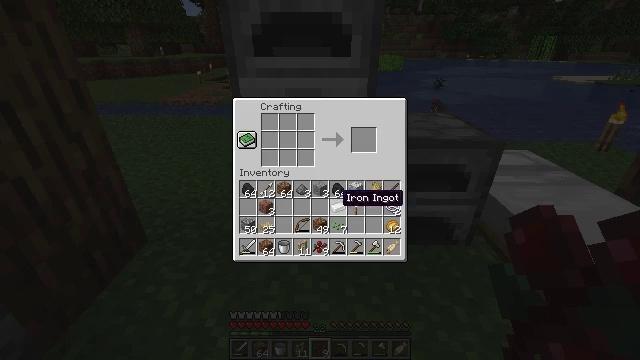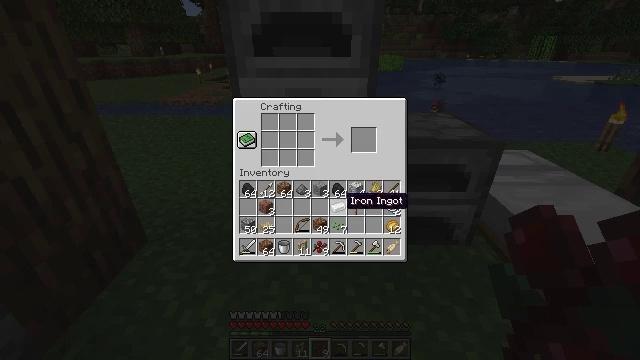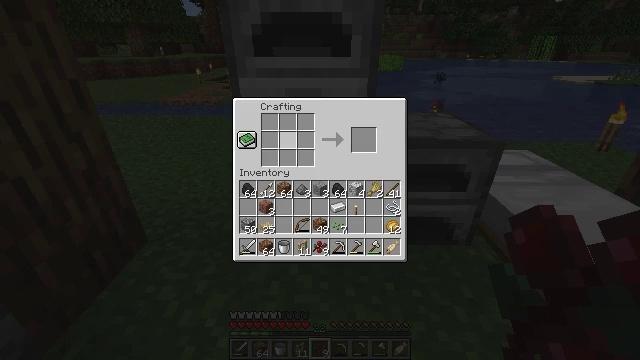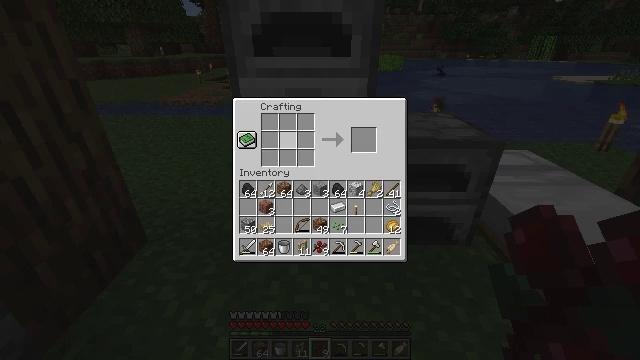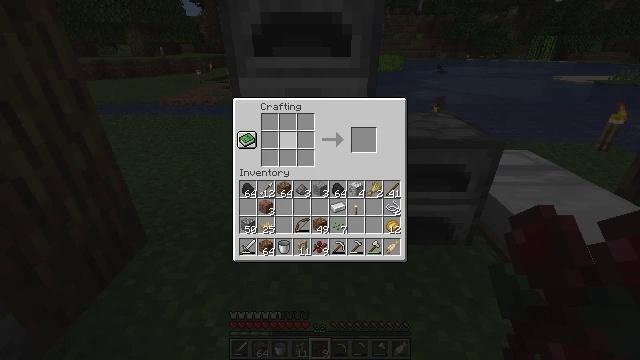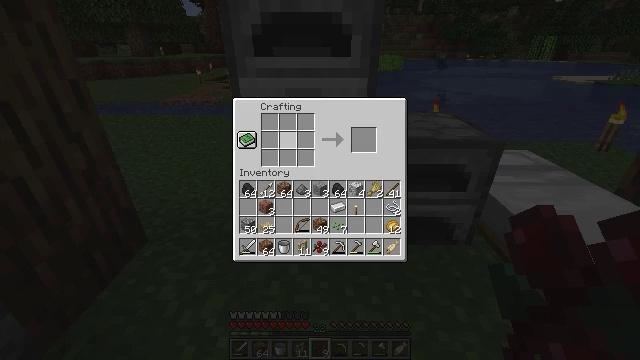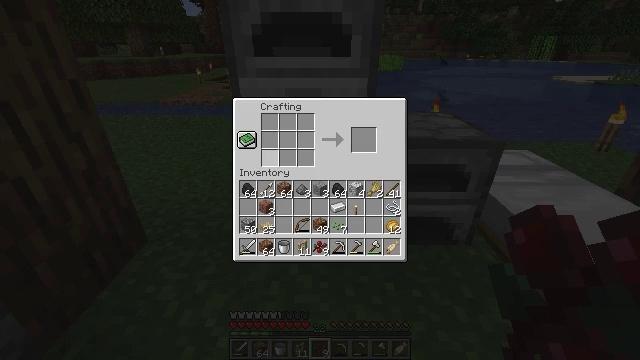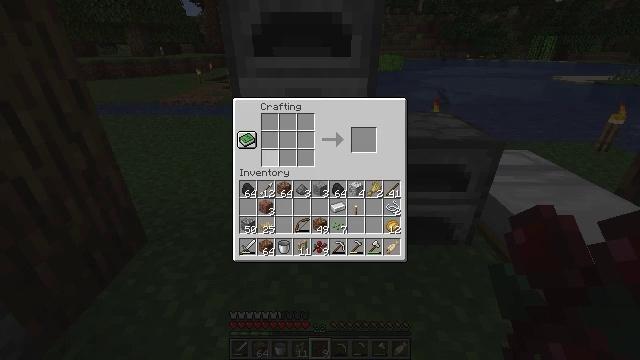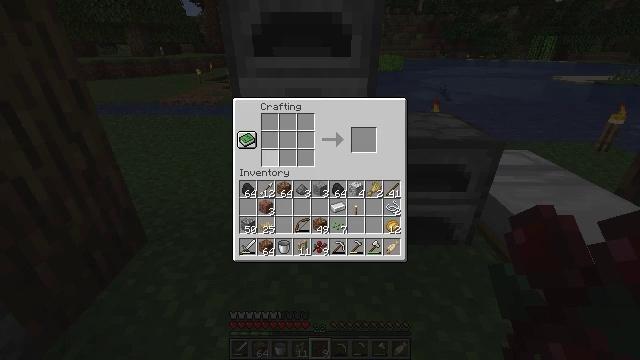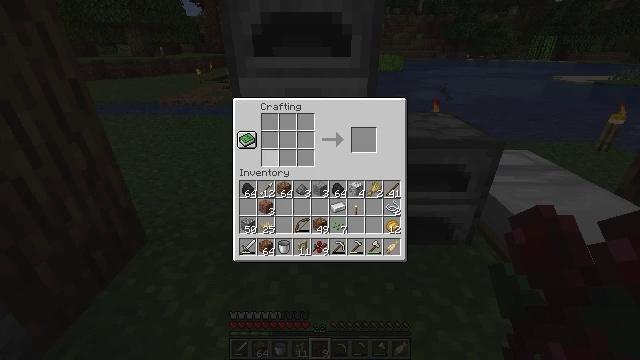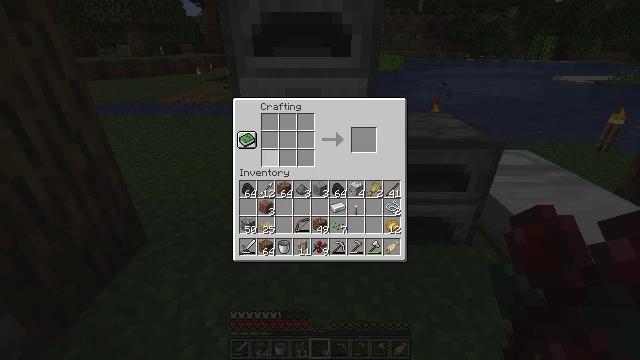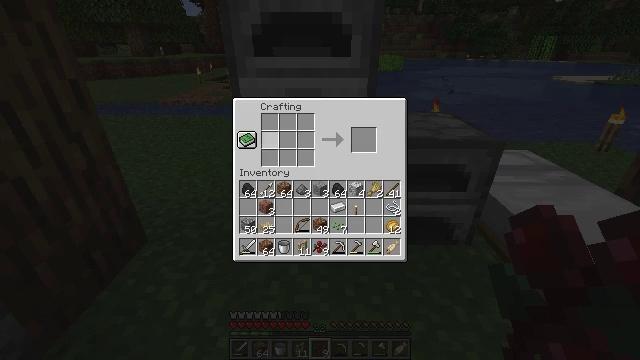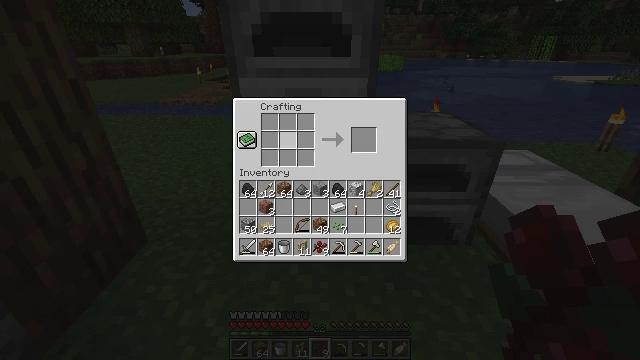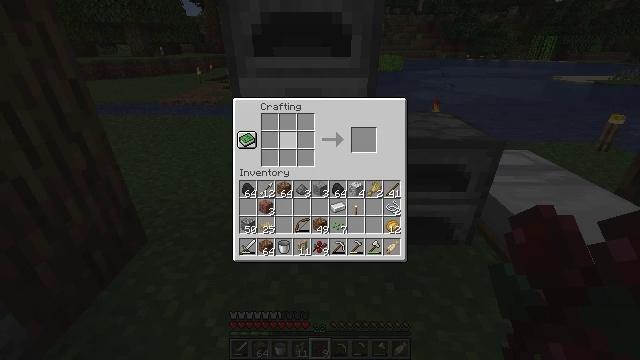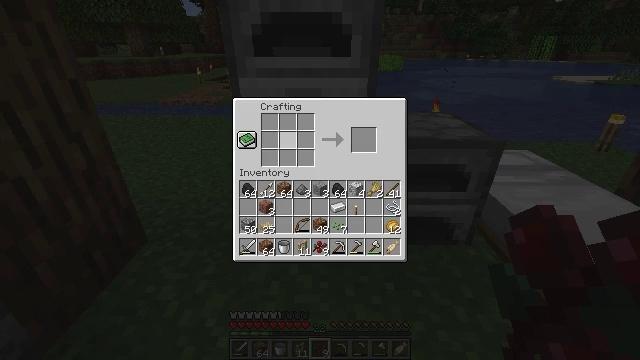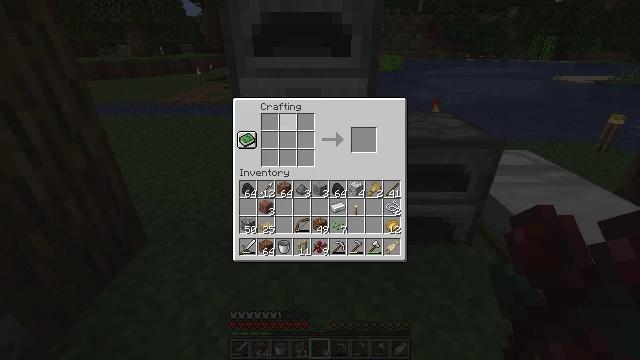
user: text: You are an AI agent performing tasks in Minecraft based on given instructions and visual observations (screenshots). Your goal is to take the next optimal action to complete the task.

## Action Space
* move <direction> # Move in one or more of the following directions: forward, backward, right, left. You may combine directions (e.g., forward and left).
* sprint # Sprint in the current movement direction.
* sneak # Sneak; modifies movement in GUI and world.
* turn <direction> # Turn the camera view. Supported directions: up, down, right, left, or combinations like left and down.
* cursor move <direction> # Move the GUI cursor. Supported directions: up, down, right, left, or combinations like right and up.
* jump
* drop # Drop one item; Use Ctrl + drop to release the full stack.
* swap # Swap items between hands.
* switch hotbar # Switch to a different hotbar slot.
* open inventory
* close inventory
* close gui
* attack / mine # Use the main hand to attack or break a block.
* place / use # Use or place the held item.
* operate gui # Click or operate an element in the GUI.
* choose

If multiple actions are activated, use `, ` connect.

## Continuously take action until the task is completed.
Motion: motion action
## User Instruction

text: Use a crafting table to make an iron shovel.
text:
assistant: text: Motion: open gui
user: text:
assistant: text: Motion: cursor move left and up, operate gui
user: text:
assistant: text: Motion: no_op
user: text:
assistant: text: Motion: no_op
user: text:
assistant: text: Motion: no_op
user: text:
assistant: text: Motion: cursor move left and down
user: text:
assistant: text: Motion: no_op
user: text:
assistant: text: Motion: no_op
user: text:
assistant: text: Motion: no_op
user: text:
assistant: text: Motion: no_op
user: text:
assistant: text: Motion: no_op
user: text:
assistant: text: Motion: cursor move up
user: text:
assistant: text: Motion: no_op
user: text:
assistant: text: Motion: no_op
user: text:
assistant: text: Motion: no_op
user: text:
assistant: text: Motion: no_op
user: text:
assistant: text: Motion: cursor move right
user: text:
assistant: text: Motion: cursor move right and down
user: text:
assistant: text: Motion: cursor move right and down
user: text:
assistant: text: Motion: cursor move down
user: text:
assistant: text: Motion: no_op
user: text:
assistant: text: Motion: no_op
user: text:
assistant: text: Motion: no_op
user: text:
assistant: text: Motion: no_op
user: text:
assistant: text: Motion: operate gui
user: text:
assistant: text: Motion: operate gui
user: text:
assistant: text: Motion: operate gui
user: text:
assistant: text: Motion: no_op
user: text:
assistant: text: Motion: cursor move left and up
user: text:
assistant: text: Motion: cursor move left and up